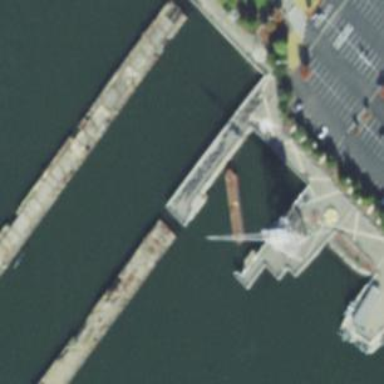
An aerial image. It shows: Man-made pier.